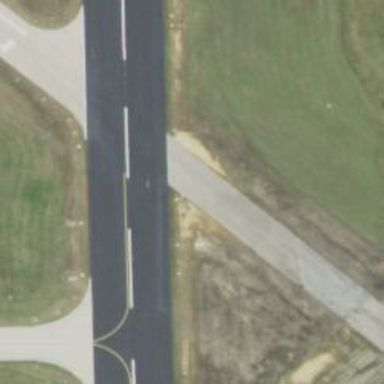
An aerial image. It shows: Runway at airport.